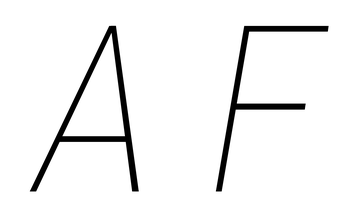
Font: Roboto-Italic_Condensed_Thin_Italic